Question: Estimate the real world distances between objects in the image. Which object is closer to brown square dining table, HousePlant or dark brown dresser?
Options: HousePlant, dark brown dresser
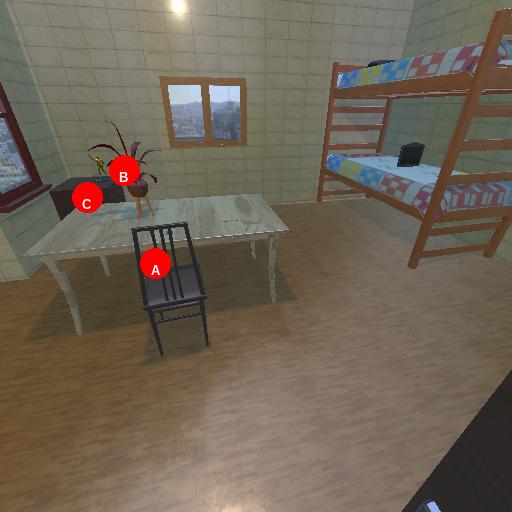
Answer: HousePlant